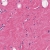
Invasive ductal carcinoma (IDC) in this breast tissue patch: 0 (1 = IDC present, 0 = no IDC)